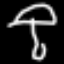
Label: mushroom